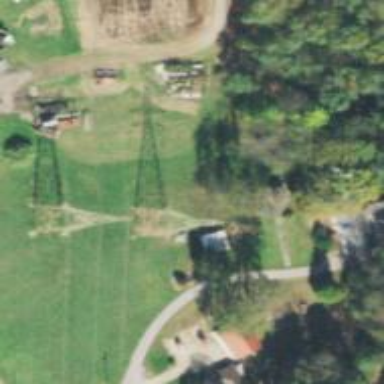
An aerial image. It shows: Lattice structure tower used for power distribution.